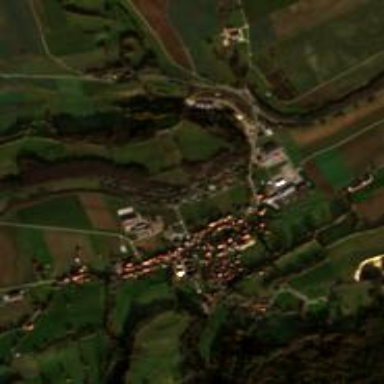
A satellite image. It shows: Village.